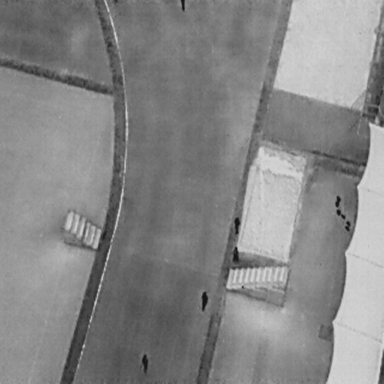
There are five People in the infrared image.